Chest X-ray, PA view. Patient: 32 years old, sex M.
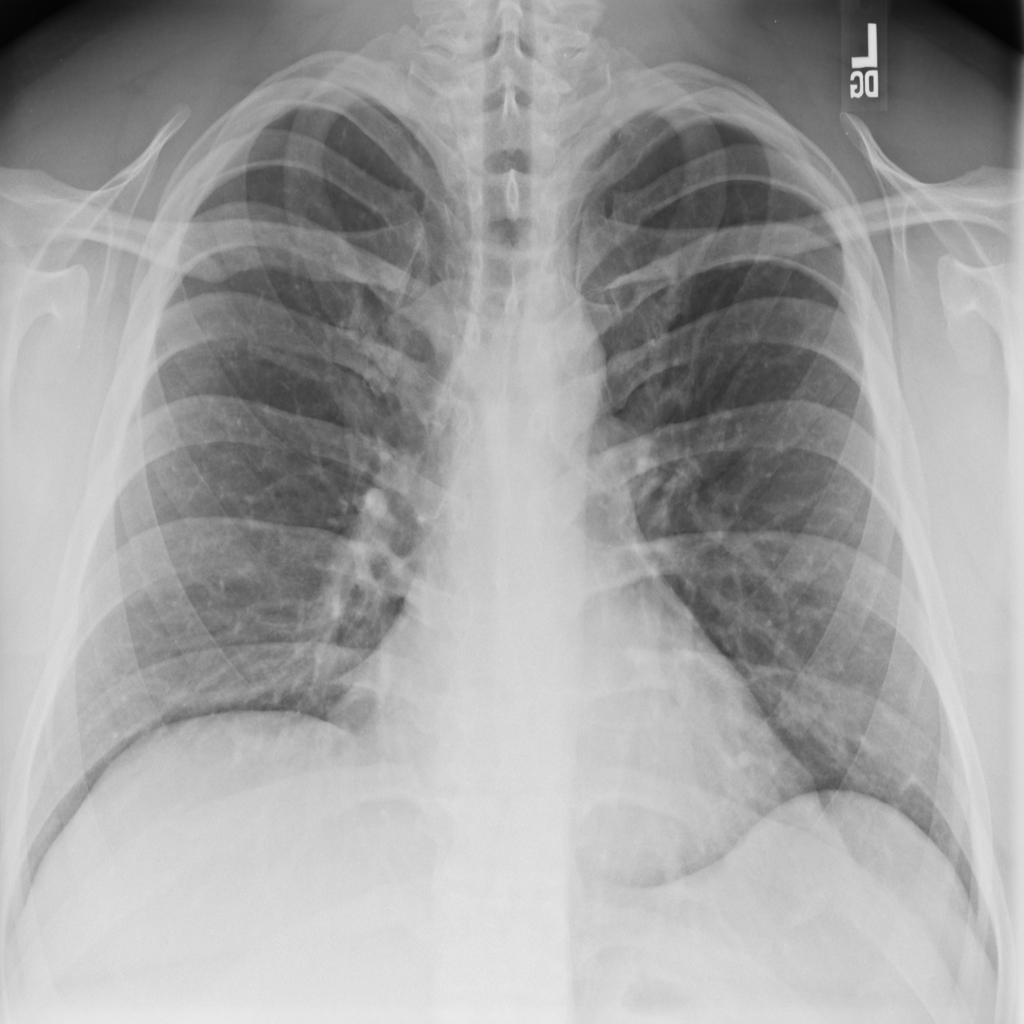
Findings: No Finding